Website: bh-photo
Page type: customer-info-address
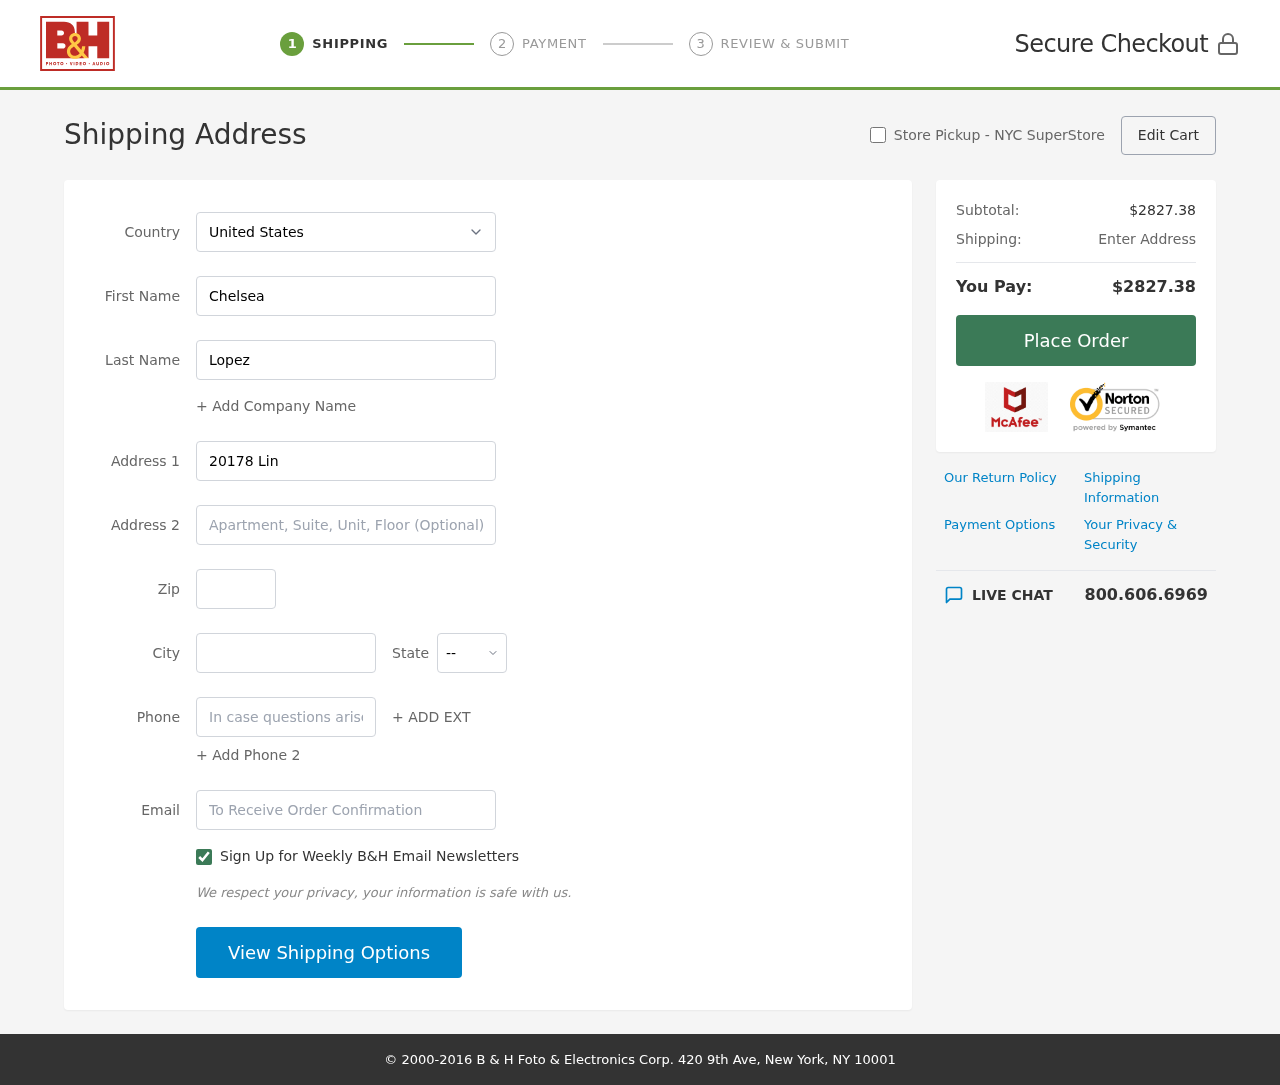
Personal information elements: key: PII_CITY
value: Rosefurt
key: PII_COUNTRY
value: United States
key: PII_EMAIL
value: clopez@hotmail.com
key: PII_FIRSTNAME
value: Chelsea
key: PII_LASTNAME
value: Lopez
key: PII_PHONE
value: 4413428114
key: PII_POSTCODE
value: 69534
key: PII_STATE_ABBR
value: CO
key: PII_STREET
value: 20178 Lindsey Parks
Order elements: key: ORDER_SUBTOTAL
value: $2827.38
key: ORDER_TOTAL
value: $2827.38